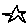
Label: star